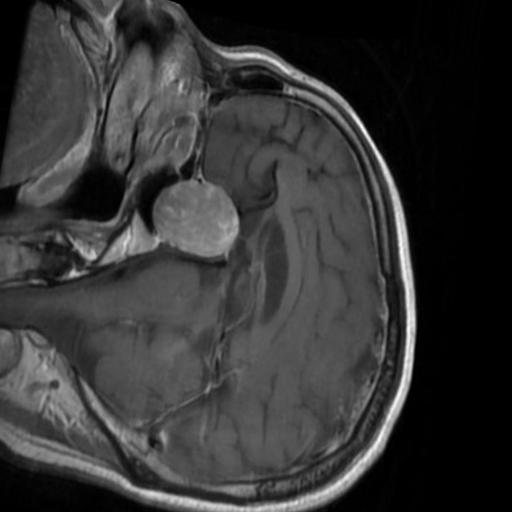
Label: brain_tumor